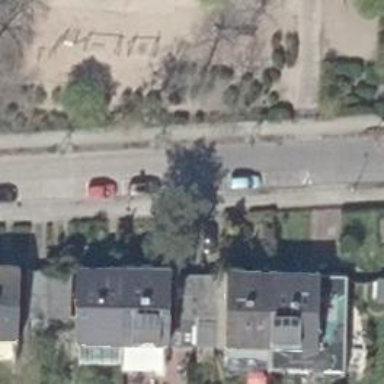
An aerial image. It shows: Residential road made of concrete plates.